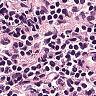
Metastatic tissue present: no